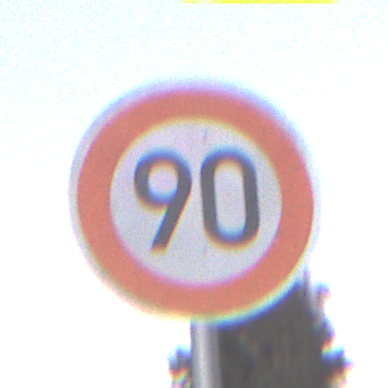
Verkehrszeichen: Geschwindigkeit90
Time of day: SunriseSunset
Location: Outdoor (Suburban)
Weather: PartlyCloudy
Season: NotSpecified
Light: Natural